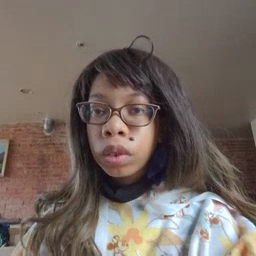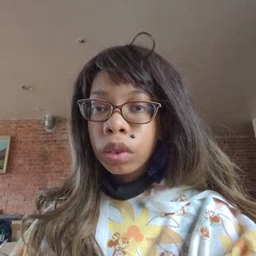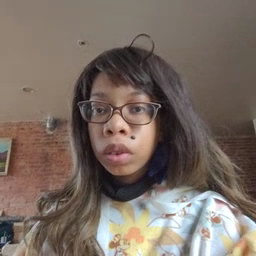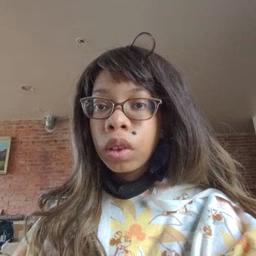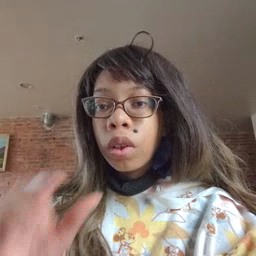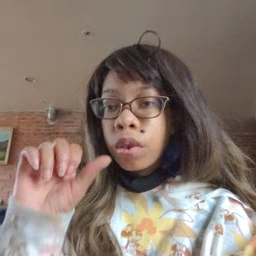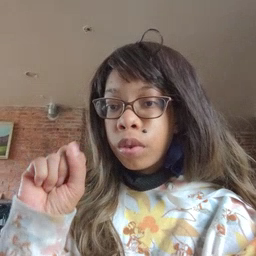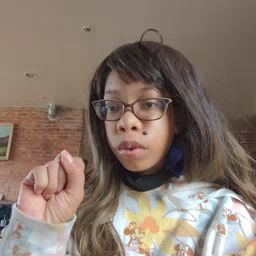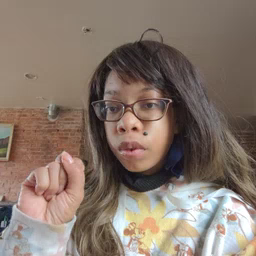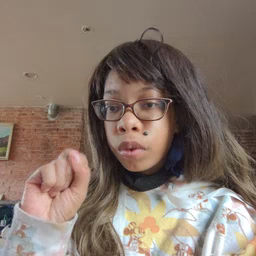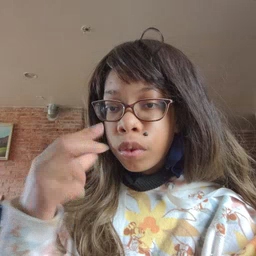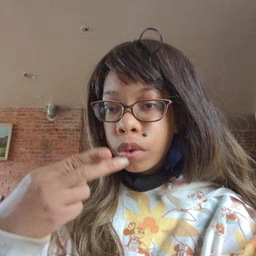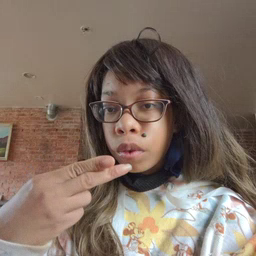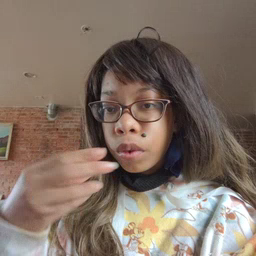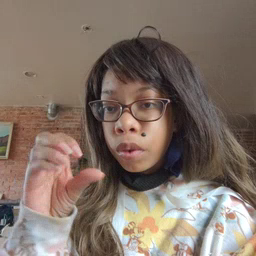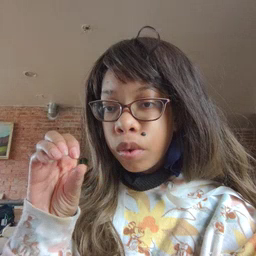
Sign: shoe